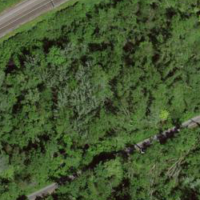
EUNIS habitat code: 41
Species observed at this site:
Aruncus dioicus